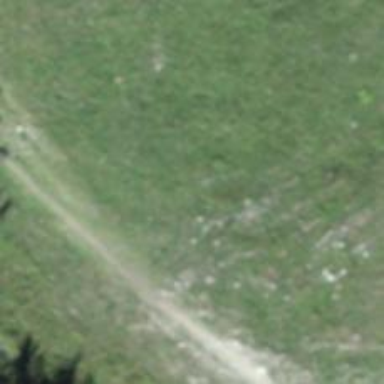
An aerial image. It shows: Downhill ski slope.